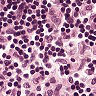
Metastatic tissue present: no